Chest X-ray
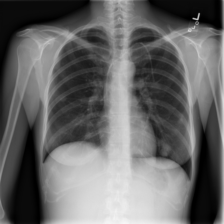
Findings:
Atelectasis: negative
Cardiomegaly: negative
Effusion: negative
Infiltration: negative
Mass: negative
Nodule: negative
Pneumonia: negative
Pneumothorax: negative
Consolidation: negative
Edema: negative
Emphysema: negative
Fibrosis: negative
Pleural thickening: negative
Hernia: negative